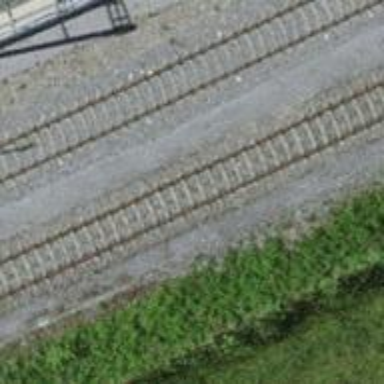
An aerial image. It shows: Rail yard with electrified contact lines for railway operations.